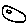
Label: moon